Interaction volume radius: 5 \u00c5
Interaction volume height: 30 \u00c5
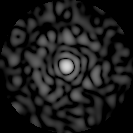
Disorder parameter: 0.83